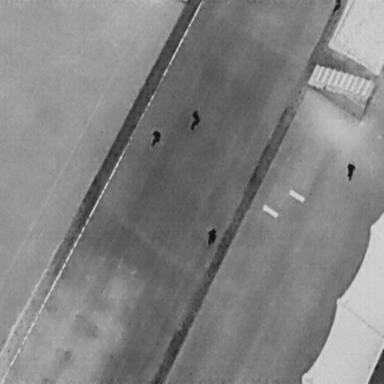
There are four People in the infrared image.